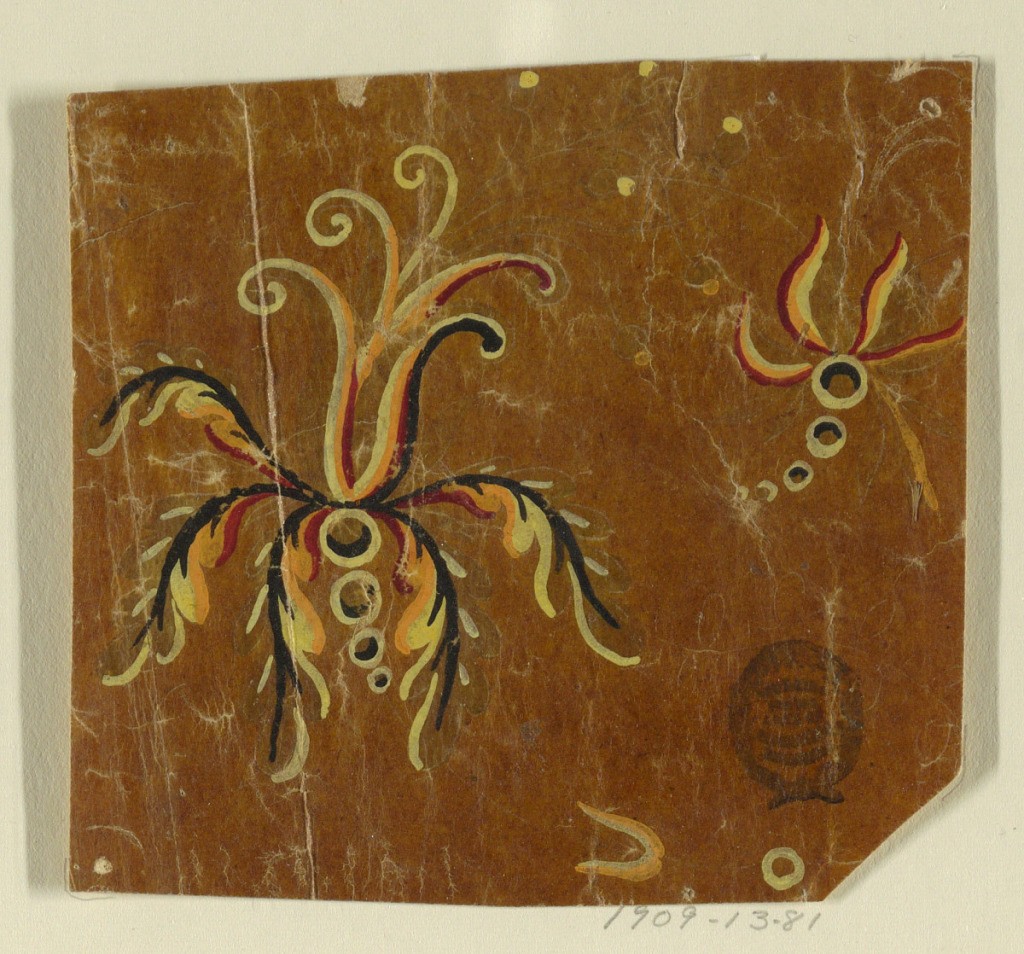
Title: Design for a Woven Fabric, Fragment
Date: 1815-1840
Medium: Yellow, beige, red, and black gouache on oily tracing paper, mounted
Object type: drawing
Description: A big and a small fantastical plant with verticall rows of rings shown perspectively, at the bottom. Dots, ring, a calyx.